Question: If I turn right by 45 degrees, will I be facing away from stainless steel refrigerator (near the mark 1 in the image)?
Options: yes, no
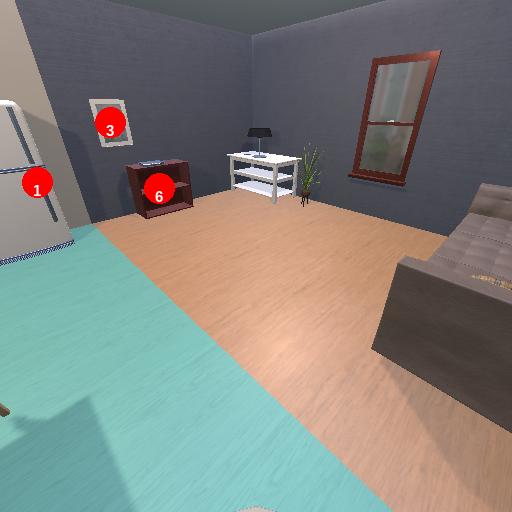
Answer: yes